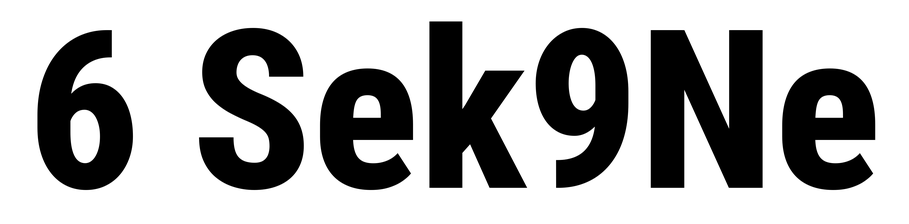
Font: Roboto_Condensed_ExtraBold